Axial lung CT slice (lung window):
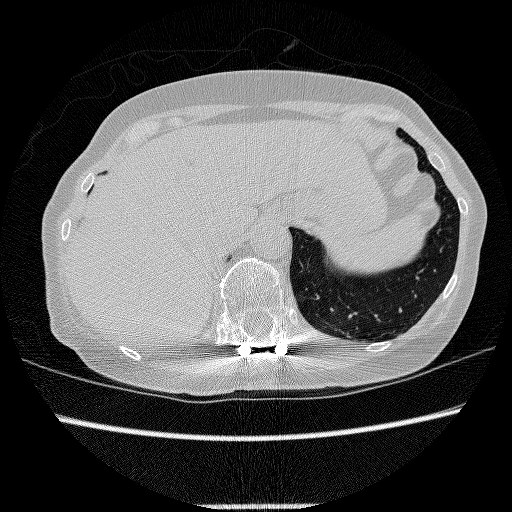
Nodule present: no